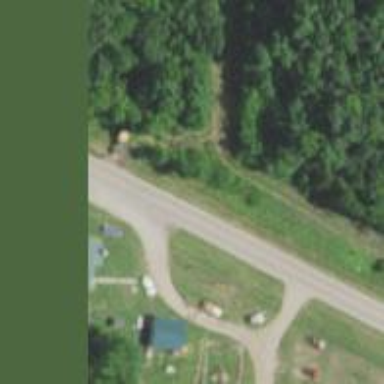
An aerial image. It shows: Secondary road.